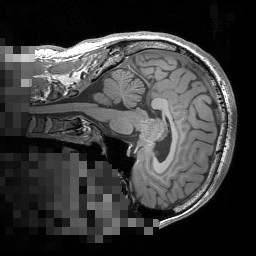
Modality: T1w
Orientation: sagittal
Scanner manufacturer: siemens
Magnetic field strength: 3 T
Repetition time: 1.5 s
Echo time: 0.00291 s